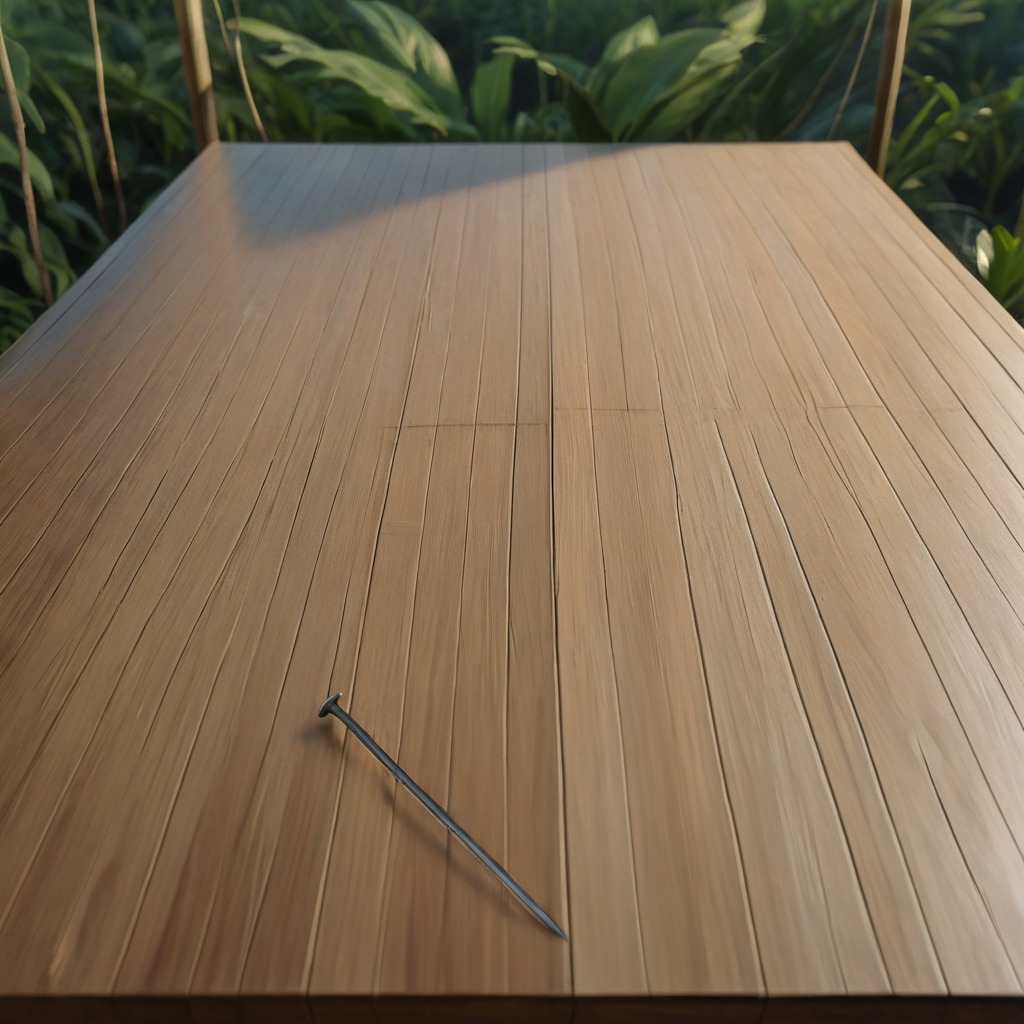
An iron nail is lying on a clean wooden table inside a jungle field workshop tent humid ambient light worn but